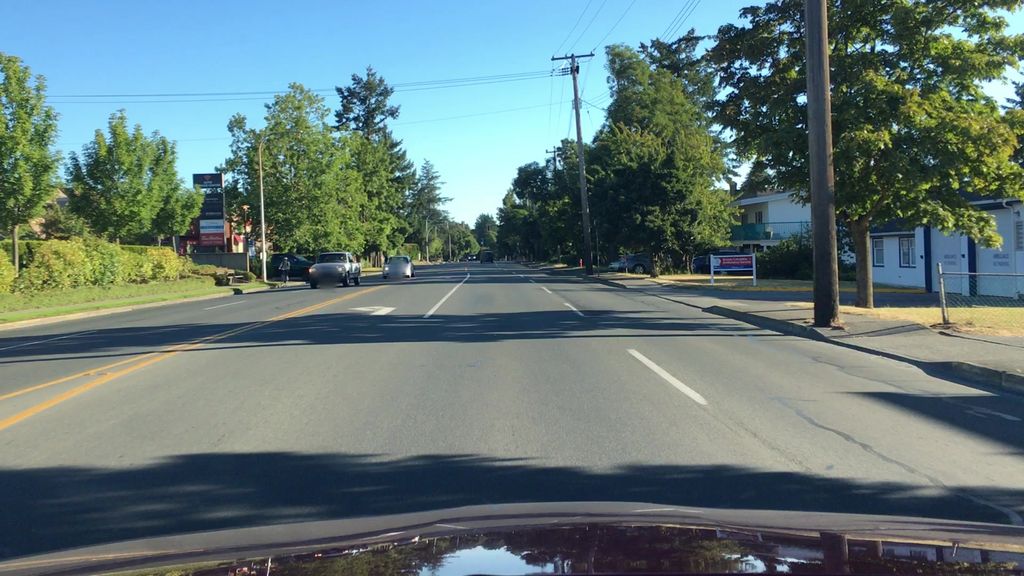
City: victoria